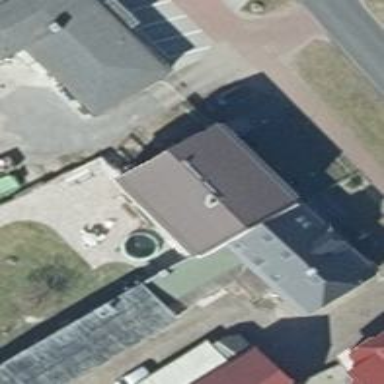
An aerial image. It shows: House with gabled roof oriented along the building.